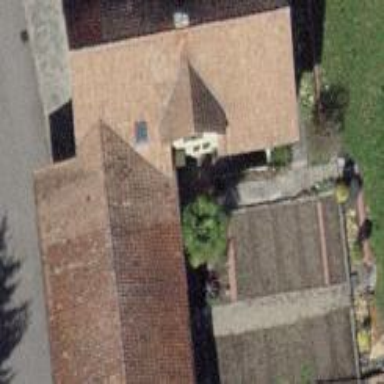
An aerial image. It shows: Detached residential building.